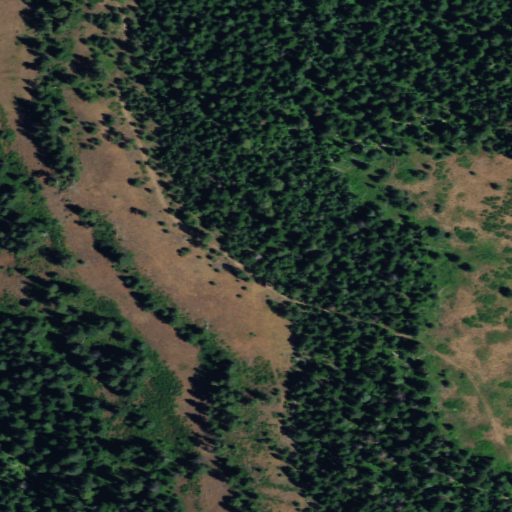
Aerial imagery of ridge(s) in Washington named Lost Cabin Ridge containing evergreen forest, open development, grassland, and low intensity development